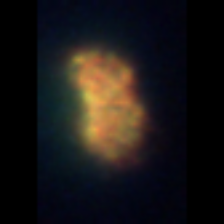
Taxon: Unknown_detritus
Group: Unknown